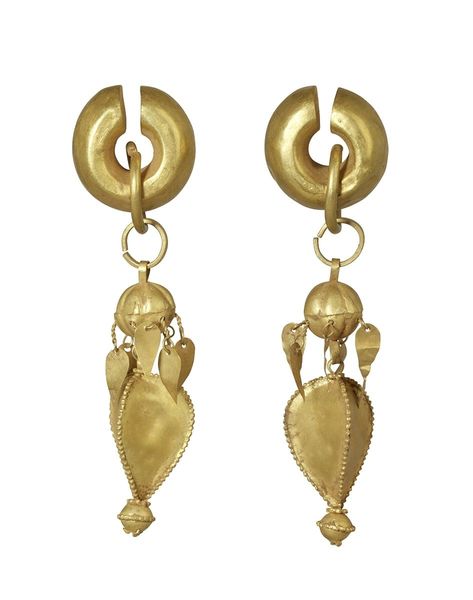
Standort: Hamburg
Institution: Museum für Kunst und Gewerbe Hamburg
Schlagwörter: feder, ohrring, schmuck, kleidung, lang, reiche, gold, drei, ohrringe, blatt, dekor, ring, foto, fotografie, hängen, groß, kugel, anhänger, antik, zeit, ohrschmuck, blattform, ohrgehänge, blattgold, goldblech, san, granulation, antk, grabbeigaben, körper, königreiche, kuo, sanguo, guo, silla